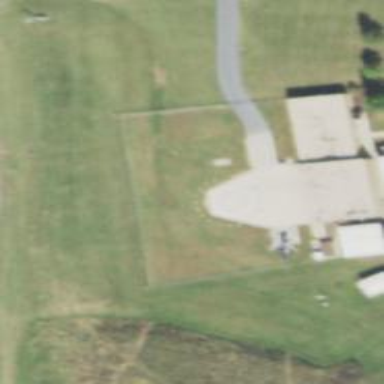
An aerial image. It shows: Image of helipad at airport.